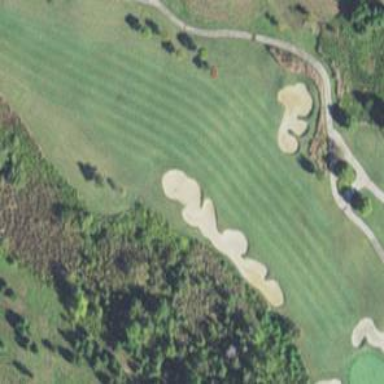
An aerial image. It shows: Sandy area is golf bunker.